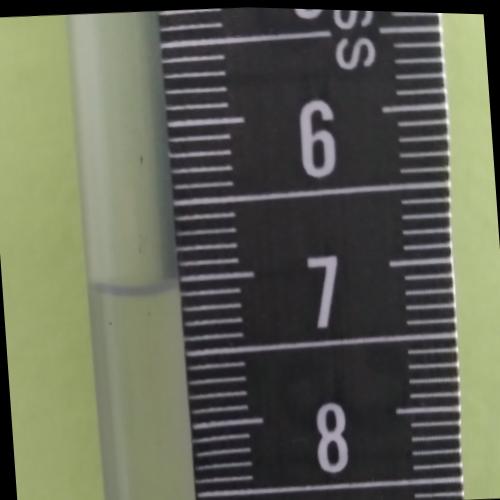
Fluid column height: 7.0 cm